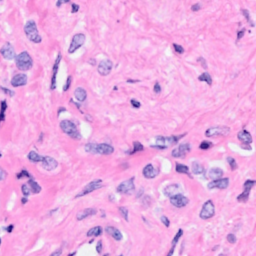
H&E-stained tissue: Breast